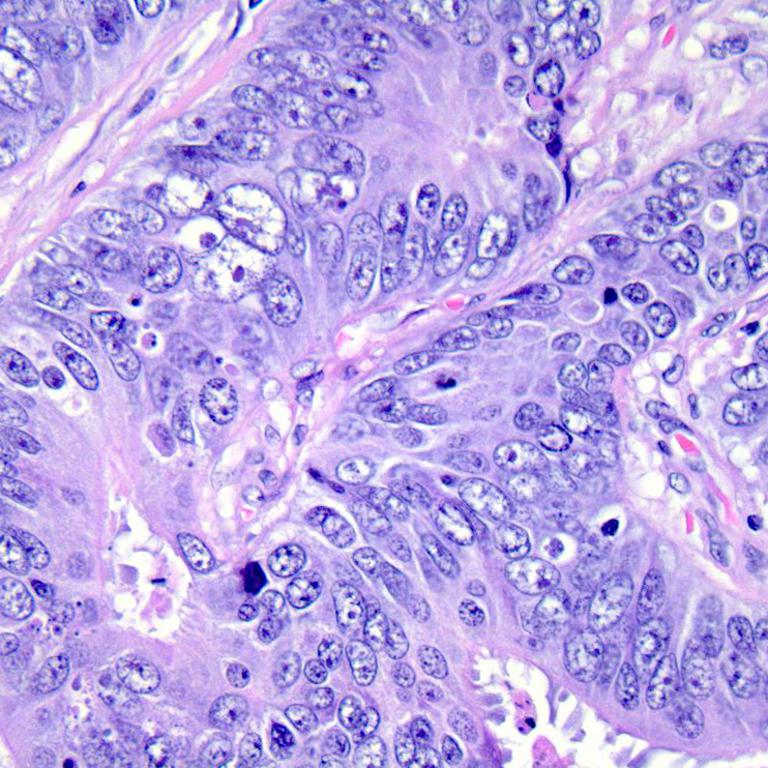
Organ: colon
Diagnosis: adenocarcinomas